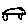
Label: car